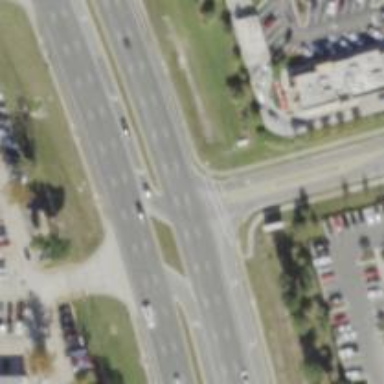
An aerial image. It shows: Trunk link highway.